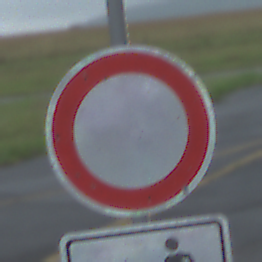
Verkehrszeichen: VerbotFahrzeugeAllerArt
Zusatzzeichen unten: HinweisDurchSinnbild1
Umgebung: Outdoor, Suburban
Tageszeit: Midday
Wetter: Overcast
Licht: Natural
Jahreszeit: NotSpecified
Kontrast: LowContrast